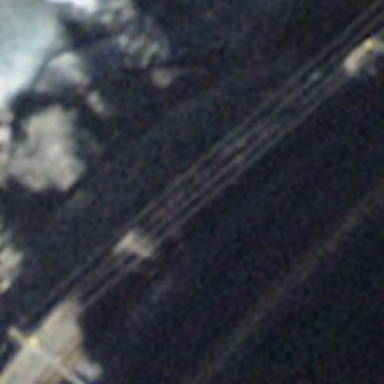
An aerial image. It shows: Railway signal.